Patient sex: M
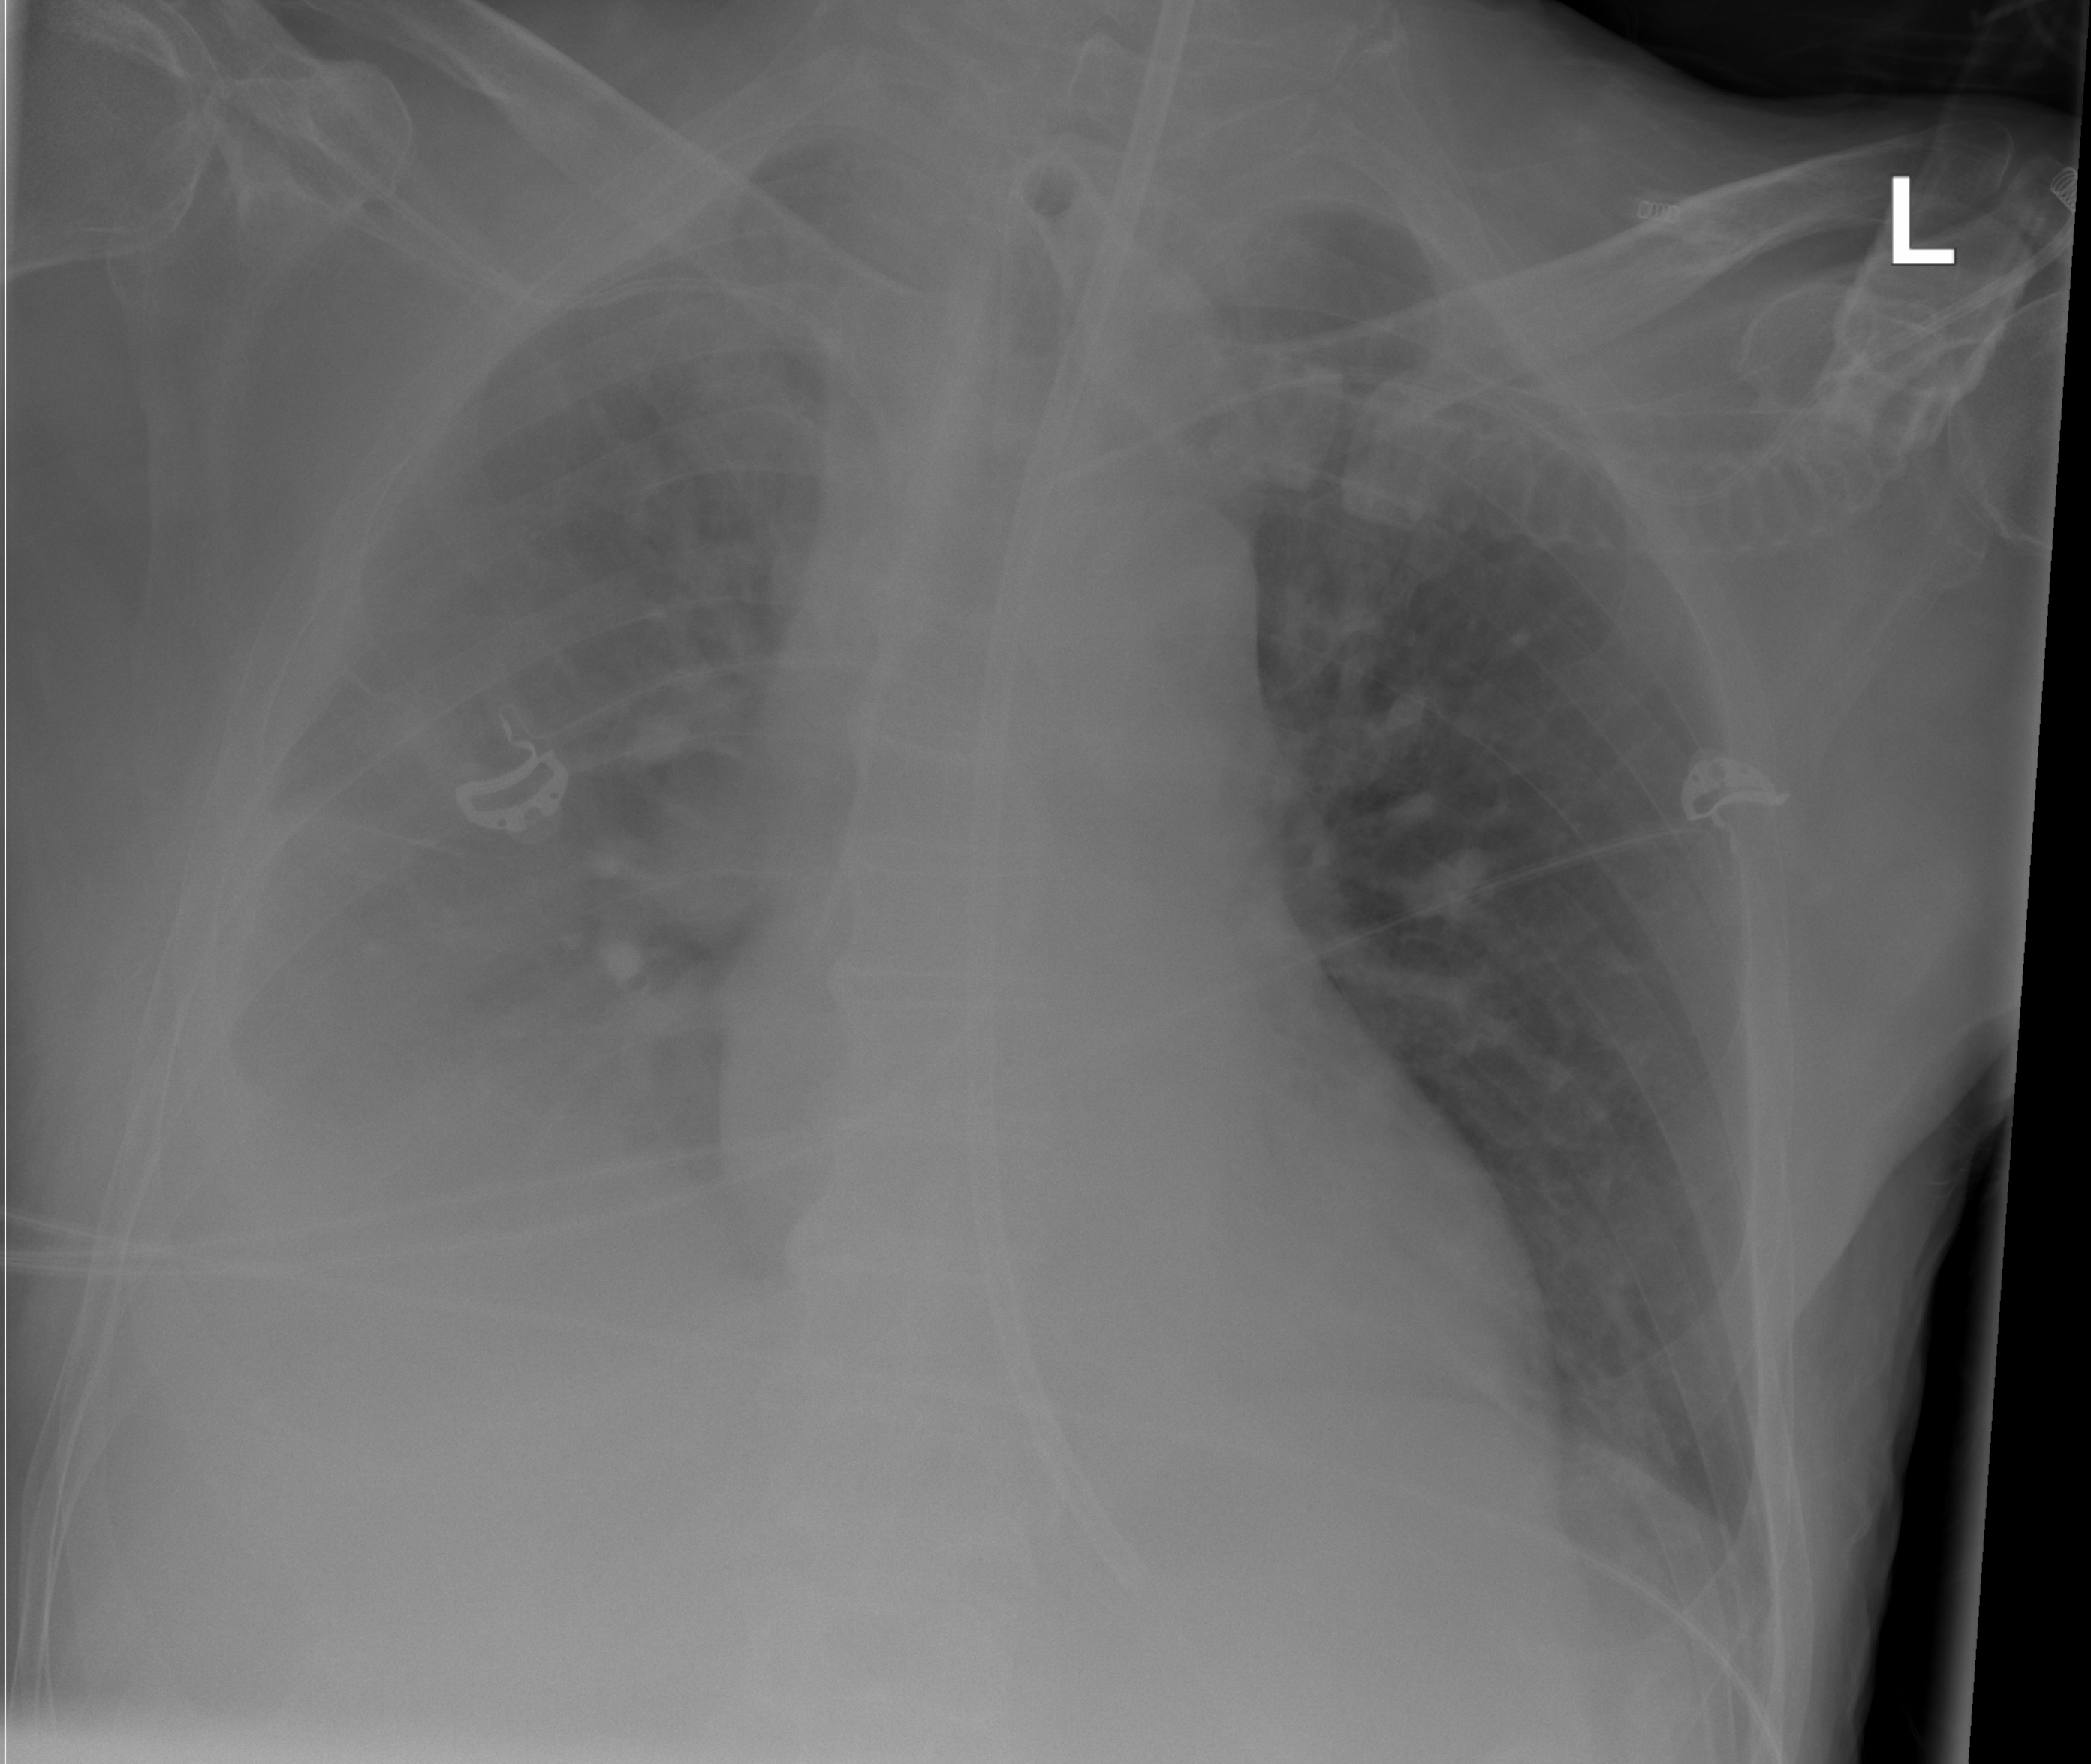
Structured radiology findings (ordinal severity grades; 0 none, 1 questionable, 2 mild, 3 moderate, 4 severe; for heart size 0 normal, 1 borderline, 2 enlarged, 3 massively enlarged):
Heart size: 0
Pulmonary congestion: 0
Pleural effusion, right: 3
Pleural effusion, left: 0
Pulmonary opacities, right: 1
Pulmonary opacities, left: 0
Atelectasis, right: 2
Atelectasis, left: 0